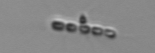
Label: Chaetoceros